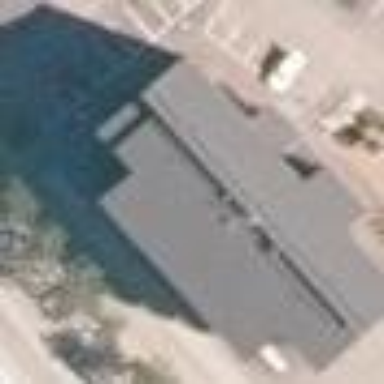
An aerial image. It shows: Retail building.